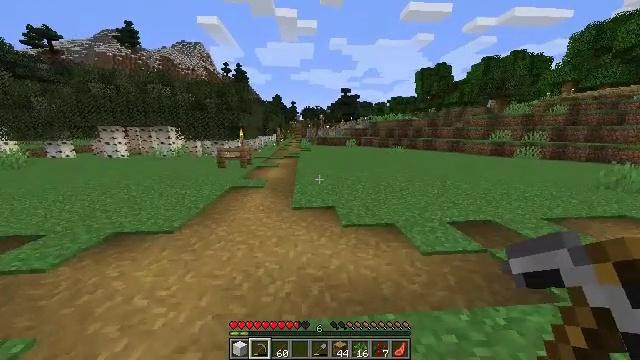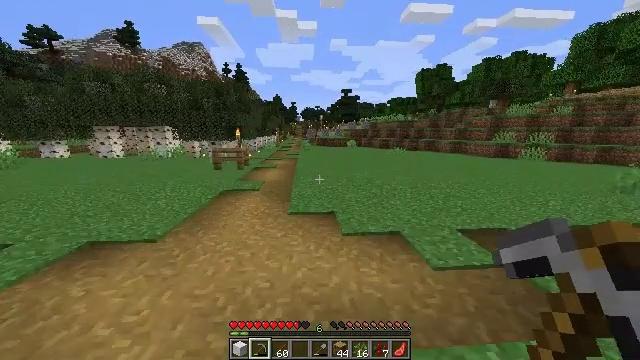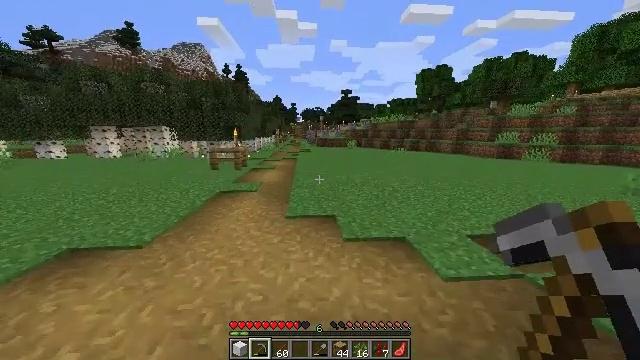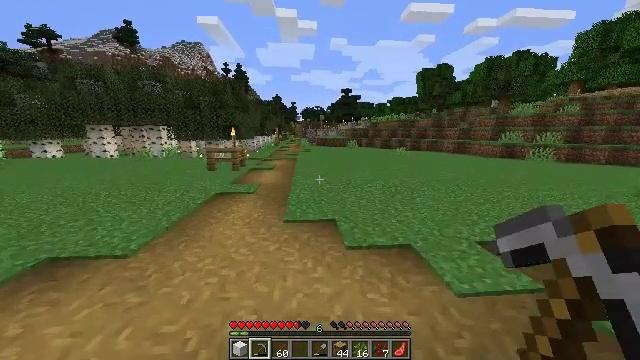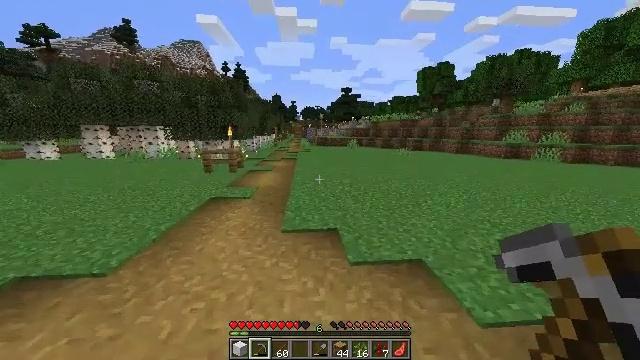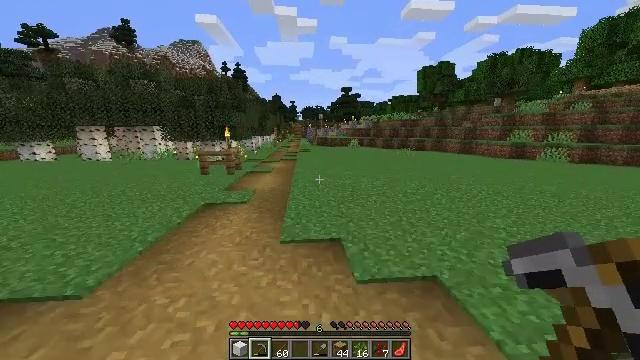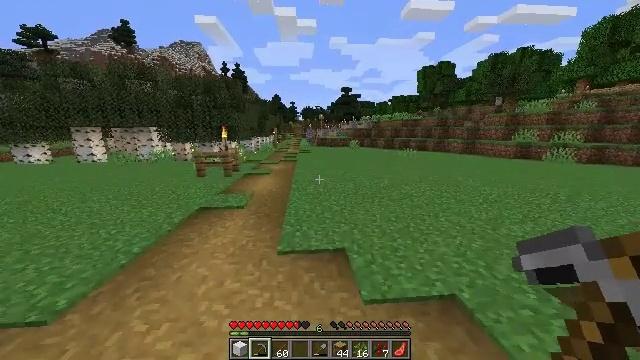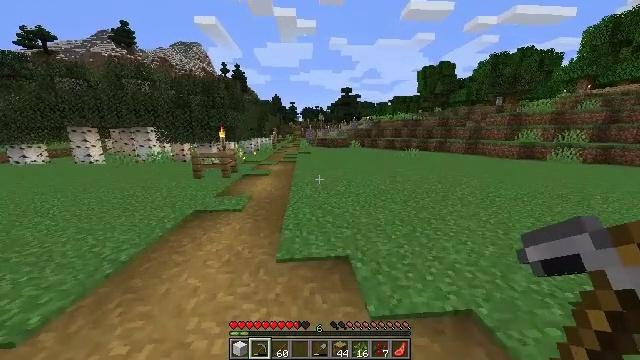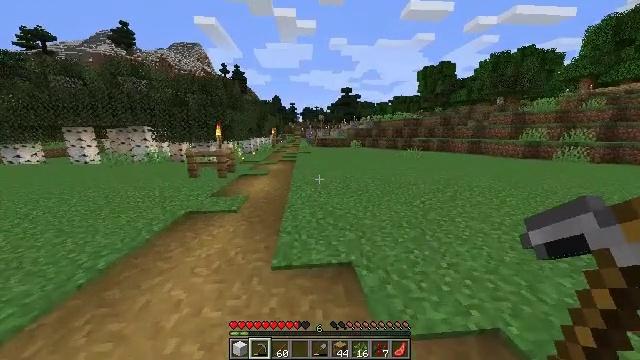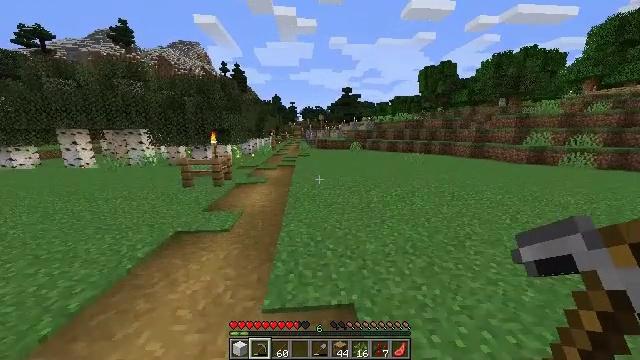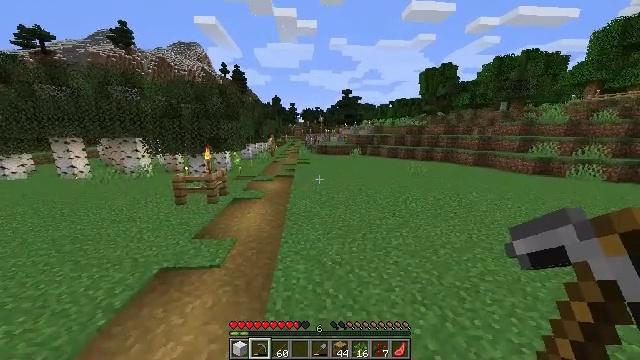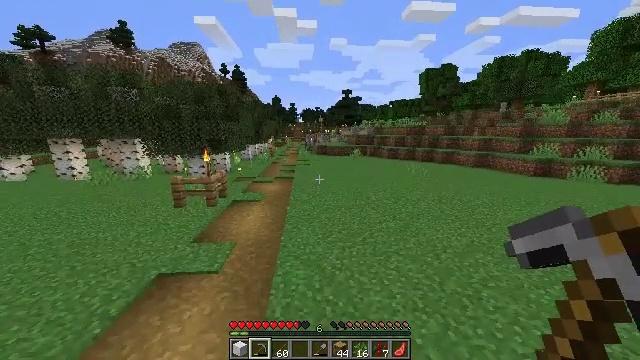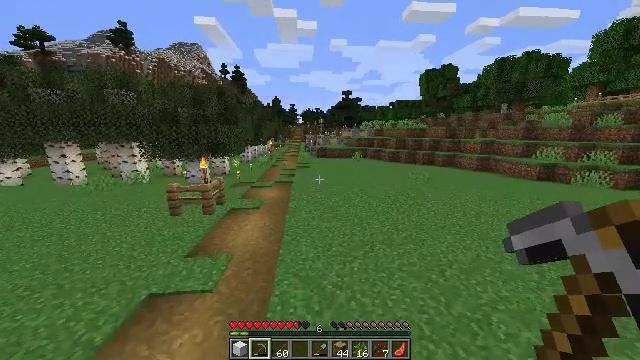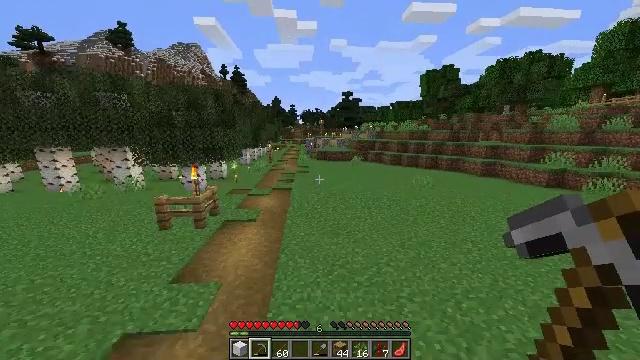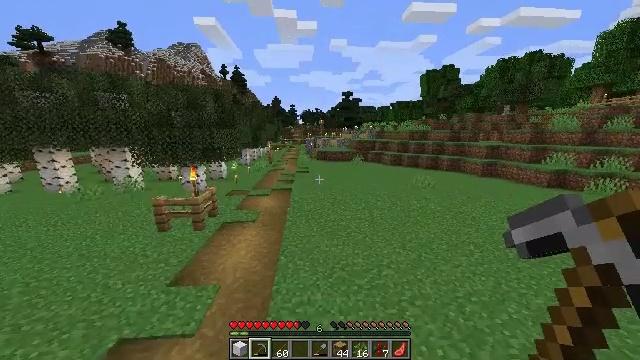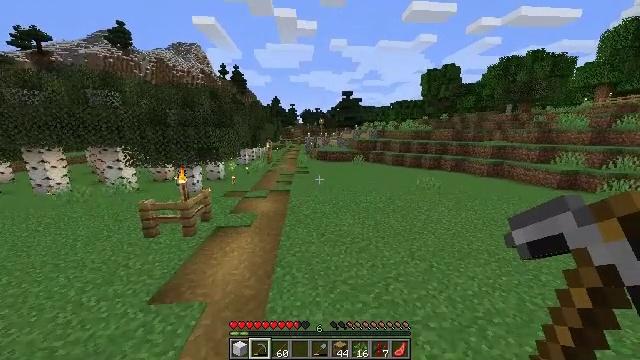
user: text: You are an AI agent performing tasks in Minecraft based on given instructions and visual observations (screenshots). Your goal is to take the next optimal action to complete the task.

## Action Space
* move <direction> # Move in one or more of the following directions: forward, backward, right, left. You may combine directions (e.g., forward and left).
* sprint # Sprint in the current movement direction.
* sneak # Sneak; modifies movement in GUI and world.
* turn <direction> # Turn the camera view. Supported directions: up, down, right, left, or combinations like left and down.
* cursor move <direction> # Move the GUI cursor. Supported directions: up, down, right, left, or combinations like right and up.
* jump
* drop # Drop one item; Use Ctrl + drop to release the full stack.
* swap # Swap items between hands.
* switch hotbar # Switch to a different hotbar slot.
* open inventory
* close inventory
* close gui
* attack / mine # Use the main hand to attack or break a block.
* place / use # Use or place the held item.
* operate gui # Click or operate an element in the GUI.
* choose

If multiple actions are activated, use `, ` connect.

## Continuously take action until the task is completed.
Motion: motion action
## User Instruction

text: Turn white wool into purple wool using purple dye.
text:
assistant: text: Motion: move forward
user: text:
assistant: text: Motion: move forward
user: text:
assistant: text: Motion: move forward
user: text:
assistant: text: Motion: move forward
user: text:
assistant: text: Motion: move forward
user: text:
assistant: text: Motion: move forward
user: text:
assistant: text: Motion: move forward
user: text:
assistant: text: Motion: move forward
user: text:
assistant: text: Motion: move forward, jump
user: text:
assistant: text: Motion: move forward, jump
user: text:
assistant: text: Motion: move forward, jump
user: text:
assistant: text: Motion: move forward, jump
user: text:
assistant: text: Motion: move forward, jump
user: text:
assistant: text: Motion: move forward, jump
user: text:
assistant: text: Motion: move forward, jump
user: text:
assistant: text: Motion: move forward, jump
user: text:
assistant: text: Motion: move forward, jump
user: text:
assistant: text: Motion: move forward, jump
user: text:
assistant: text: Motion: move forward, jump
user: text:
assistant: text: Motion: move forward, jump
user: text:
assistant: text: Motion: move forward, jump
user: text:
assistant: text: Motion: move forward, jump
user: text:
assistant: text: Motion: move forward, jump
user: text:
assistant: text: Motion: move forward, jump
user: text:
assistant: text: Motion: move forward, jump
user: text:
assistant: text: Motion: move forward, jump
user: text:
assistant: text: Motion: move forward, jump
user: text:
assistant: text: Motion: move forward, jump
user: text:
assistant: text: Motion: move forward, jump
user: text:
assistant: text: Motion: move forward, jump